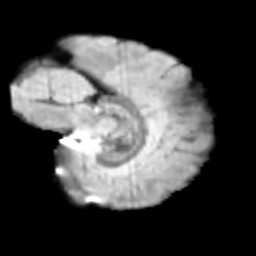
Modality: T2w
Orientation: sagittal
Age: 11
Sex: female
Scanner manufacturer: siemens
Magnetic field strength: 3 T
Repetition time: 3.8 s
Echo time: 0.07 s